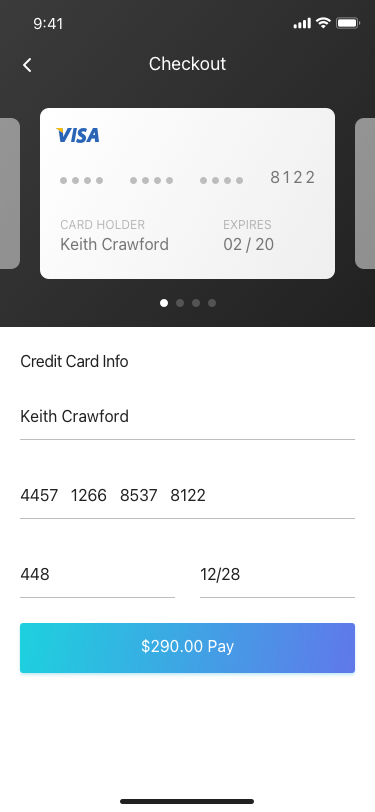
Text in this UI design:
Credit Card Info
02 / 20
EXPIRES
Keith Crawford
CARD HOLDER
8122